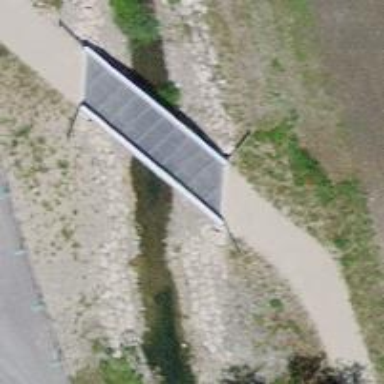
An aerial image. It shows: Gravel footway on bridge.